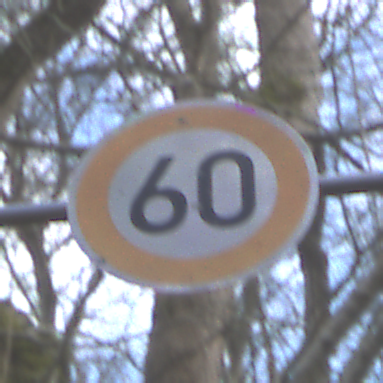
Verkehrszeichen: Geschwindigkeit60
Umgebung: Outdoor, Nature
Tageszeit: MorningAfternoon
Wetter: PartlyCloudy
Licht: Natural
Jahreszeit: NotSpecified
Kontrast: LowContrast